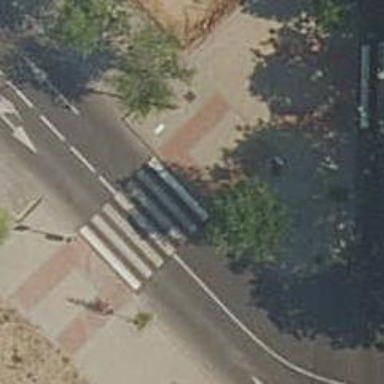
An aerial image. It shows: Uncontrolled crossing on the road.